Question: When I do an EFA from the package psych I can generate really nice path plots with correlations and loadings and such like this:

using the 'fa.diagram' function with the following code:
'''
library(psych)
covariances <- ability.cov$cov
correlations <- cov2cor(covariances)
fa.promax <- fa(correlations, nfactors=2, rotate="promax", fm="pa")
fa.diagram(fa.promax, simple=FALSE)
'''
I tend to use CFA more than EFA and would like to be able to plot the model with correlations in the same way. I use the SEM package. I have tried the 'pathDiagram' function but it only produces the code that I can then paste to GVedit from Graphviz. I do that and the correlations and between factor correlations aren't there. Additionally I don't like cutting and pasting to another program (though the help file from sem for pathDiagram reads: ""; I don't know what exactly to put in the path to make that happen and if it will even have the correlations anyway?)
I don't care what package you use to do this but I think most people would agree the simpler the better and if it can be done within R it would give great freedom of the choice of graphics device.
Here is some sample code for a CFA model to work with:
'''
dat3 <- read.table(url("http://dl.dropbox.com/u/61803503/Proj_2b.dat"),
header=T, strip.white = T, as.is=FALSE,
na.strings= c("999", "NA", " "))
NHSDA.cov <- cov(dat3)
ete.mod <- specifyModel()
F1 -> item3, lam1, NA
F1 -> item5, lam2, NA
F1 -> item9, lam3, NA
F1 -> item10, lam4, NA
F2 -> item4, lam5, NA
F2 -> item13, lam6, NA
F2 -> item14, lam7, NA
F2 -> item15, lam8, NA
F3 -> item1, lam9, NA
F3 -> item6, lam10, NA
F3 -> item7, lam11, NA
F3 -> item11, lam12, NA
F3 -> item12, lam13, NA
F4 -> item2, lam14, NA
F4 -> item8, lam15, NA
F4 -> item16, lam16, NA
F4 -> item17, lam17, NA
item1 <-> item1, e1, NA
item2 <-> item2, e2, NA
item3 <-> item3, e3, NA
item4 <-> item4, e4, NA
item5 <-> item5, e5, NA
item6 <-> item6, e6, NA
item7 <-> item7, e7, NA
item8 <-> item8, e8, NA
item9 <-> item9, e9, NA
item10 <-> item10, e10, NA
item11 <-> item11, e11, NA
item12 <-> item12, e12, NA
item13 <-> item13, e13, NA
item14 <-> item14, e14, NA
item15 <-> item15, e15, NA
item16 <-> item16, e16, NA
item17 <-> item17, e17, NA
F1 <-> F1, NA, 1
F2 <-> F2, NA, 1
F3 <-> F3, NA, 1
F4 <-> F4, NA, 1
F2 <-> F1, rF1F2 #1
F3 <-> F1, rF1F3 #2
F4 <-> F1, rF1F4 #3
F3 <-> F2, rF2F3 #4
F4 <-> F2, rF2F4 #5
F4 <-> F3, rF3F4 #6
ete.sem <- sem(ete.mod, NHSDA.cov, nrow(dat3))
(ete.SUM <- summary(ete.sem))
pathDiagram(ete.sem) #the attempt thus far
'''
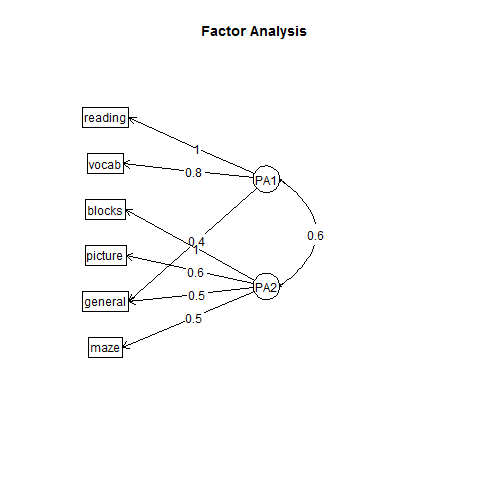
Answer: Try like this:
'''
pathDiagram(
model=ete.sem
, file="PathDiagram"
, max.rank=paste("item", 1:17, sep="")
, ignore.double=FALSE
, edge.labels="values"
, size=c(8, 8)
, node.font=c("Helvetica", 10)
, edge.font=c("Helvetica", 10)
, rank.direction="LR"
, digits=3
, standardize=TRUE
, graphics.fmt="pdf"
)
'''
This will generate 'PathDiagram.pdf' in your working directory. I don't know anyway to display the graph in R.